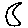
Label: moon